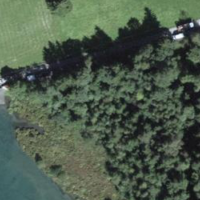
EUNIS habitat code: 24
Species observed at this site:
Phalacrocorax carbo
Poecile palustris
Cyanistes caeruleus
Lophophanes cristatus
Chloris chloris
Dendrocopos major
Garrulus glandarius
Aythya fuligula
Fringilla coelebs
Nucifraga caryocatactes
Picus viridis